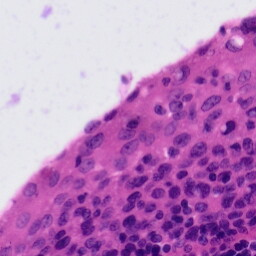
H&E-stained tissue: Tonsil